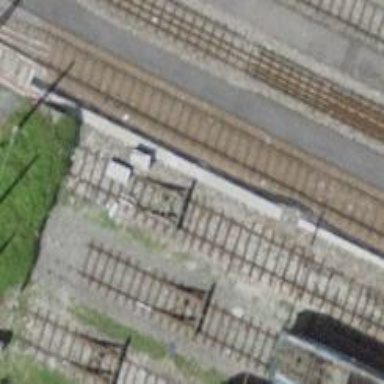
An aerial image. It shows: Disused railway yard.